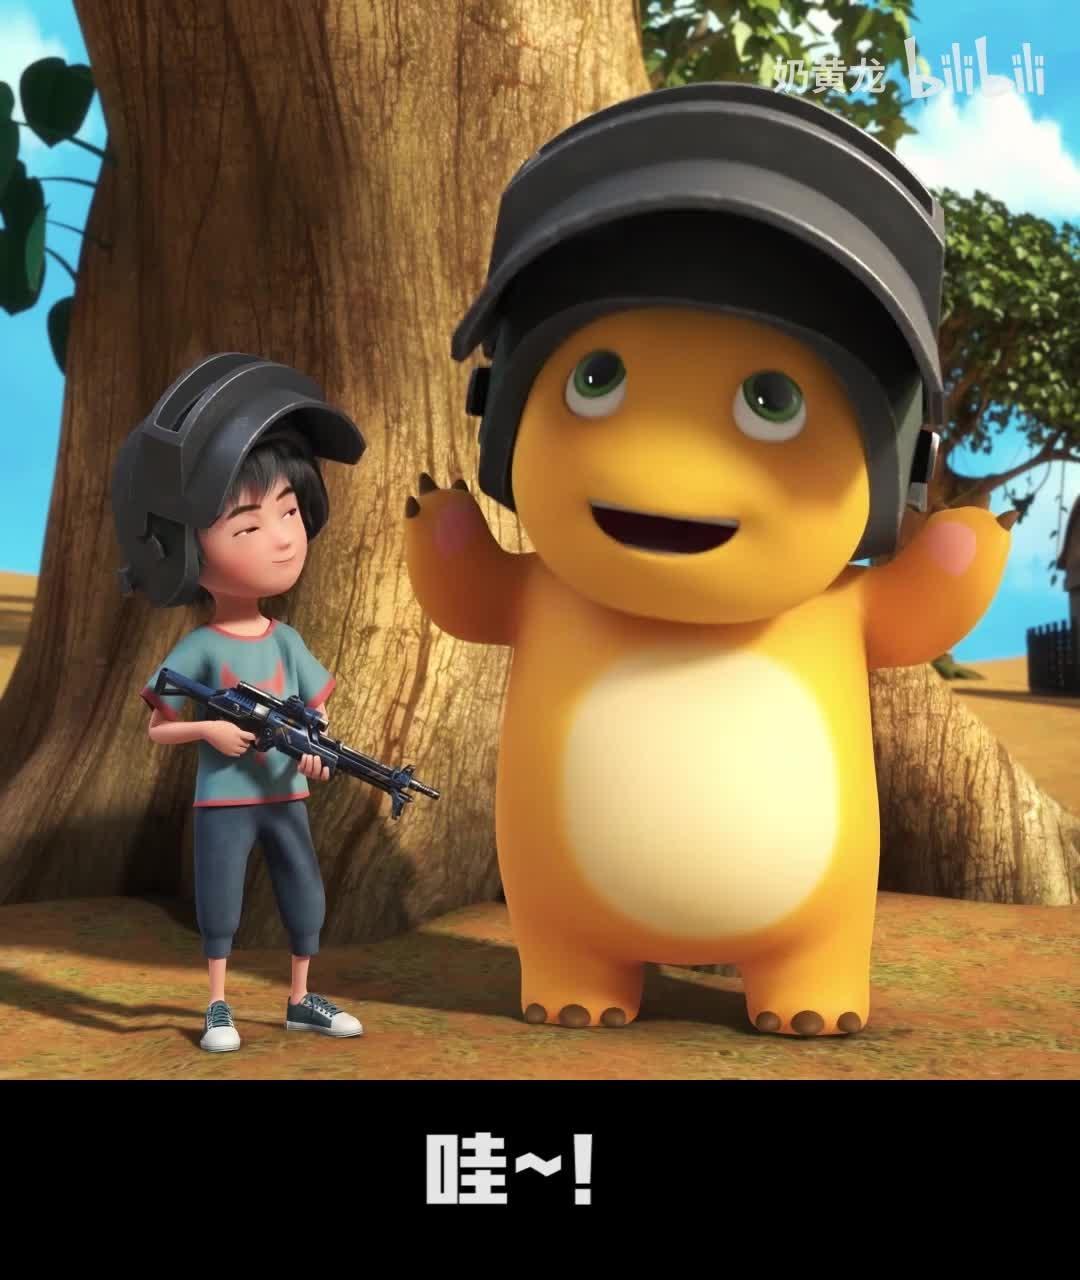
Label: nailong